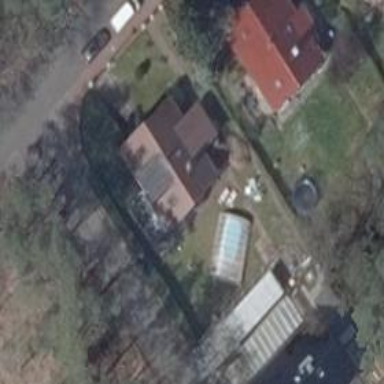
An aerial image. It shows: Simple and straightforward house.